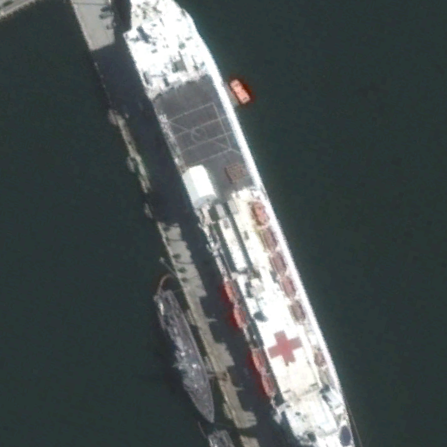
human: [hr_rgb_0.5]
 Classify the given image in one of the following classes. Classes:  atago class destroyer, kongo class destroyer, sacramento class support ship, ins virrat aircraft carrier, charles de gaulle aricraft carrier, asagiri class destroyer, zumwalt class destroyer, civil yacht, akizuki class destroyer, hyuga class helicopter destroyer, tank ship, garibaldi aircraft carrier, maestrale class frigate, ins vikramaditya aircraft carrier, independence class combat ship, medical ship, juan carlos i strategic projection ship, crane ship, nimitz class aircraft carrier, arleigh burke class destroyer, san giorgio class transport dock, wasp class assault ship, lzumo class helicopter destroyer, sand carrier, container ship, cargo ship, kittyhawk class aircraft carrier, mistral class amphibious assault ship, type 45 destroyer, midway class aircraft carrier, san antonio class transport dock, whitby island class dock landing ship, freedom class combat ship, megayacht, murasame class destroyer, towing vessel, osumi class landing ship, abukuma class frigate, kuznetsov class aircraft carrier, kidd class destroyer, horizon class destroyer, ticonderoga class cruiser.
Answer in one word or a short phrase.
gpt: Medical ship